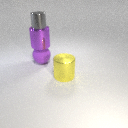
large purple metal cylinder above large purple rubber sphere